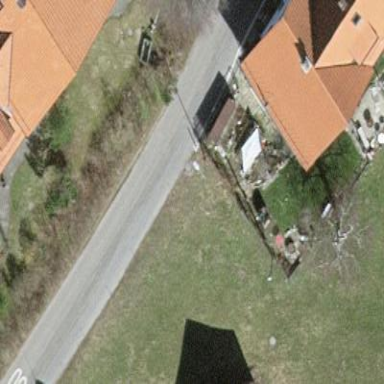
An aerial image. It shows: Simple house.